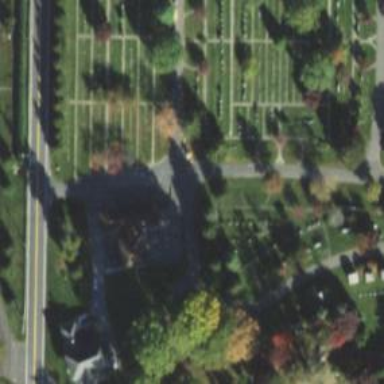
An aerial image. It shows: Road within cemetery.